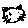
Label: cat